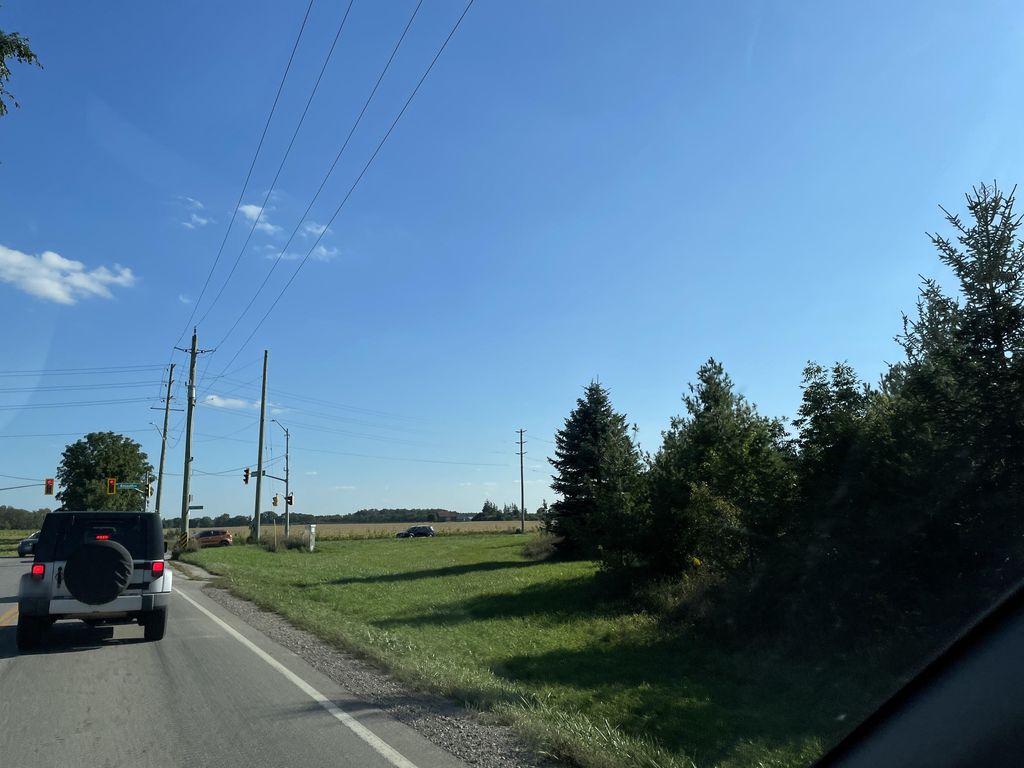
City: kitchener-waterloo